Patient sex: M
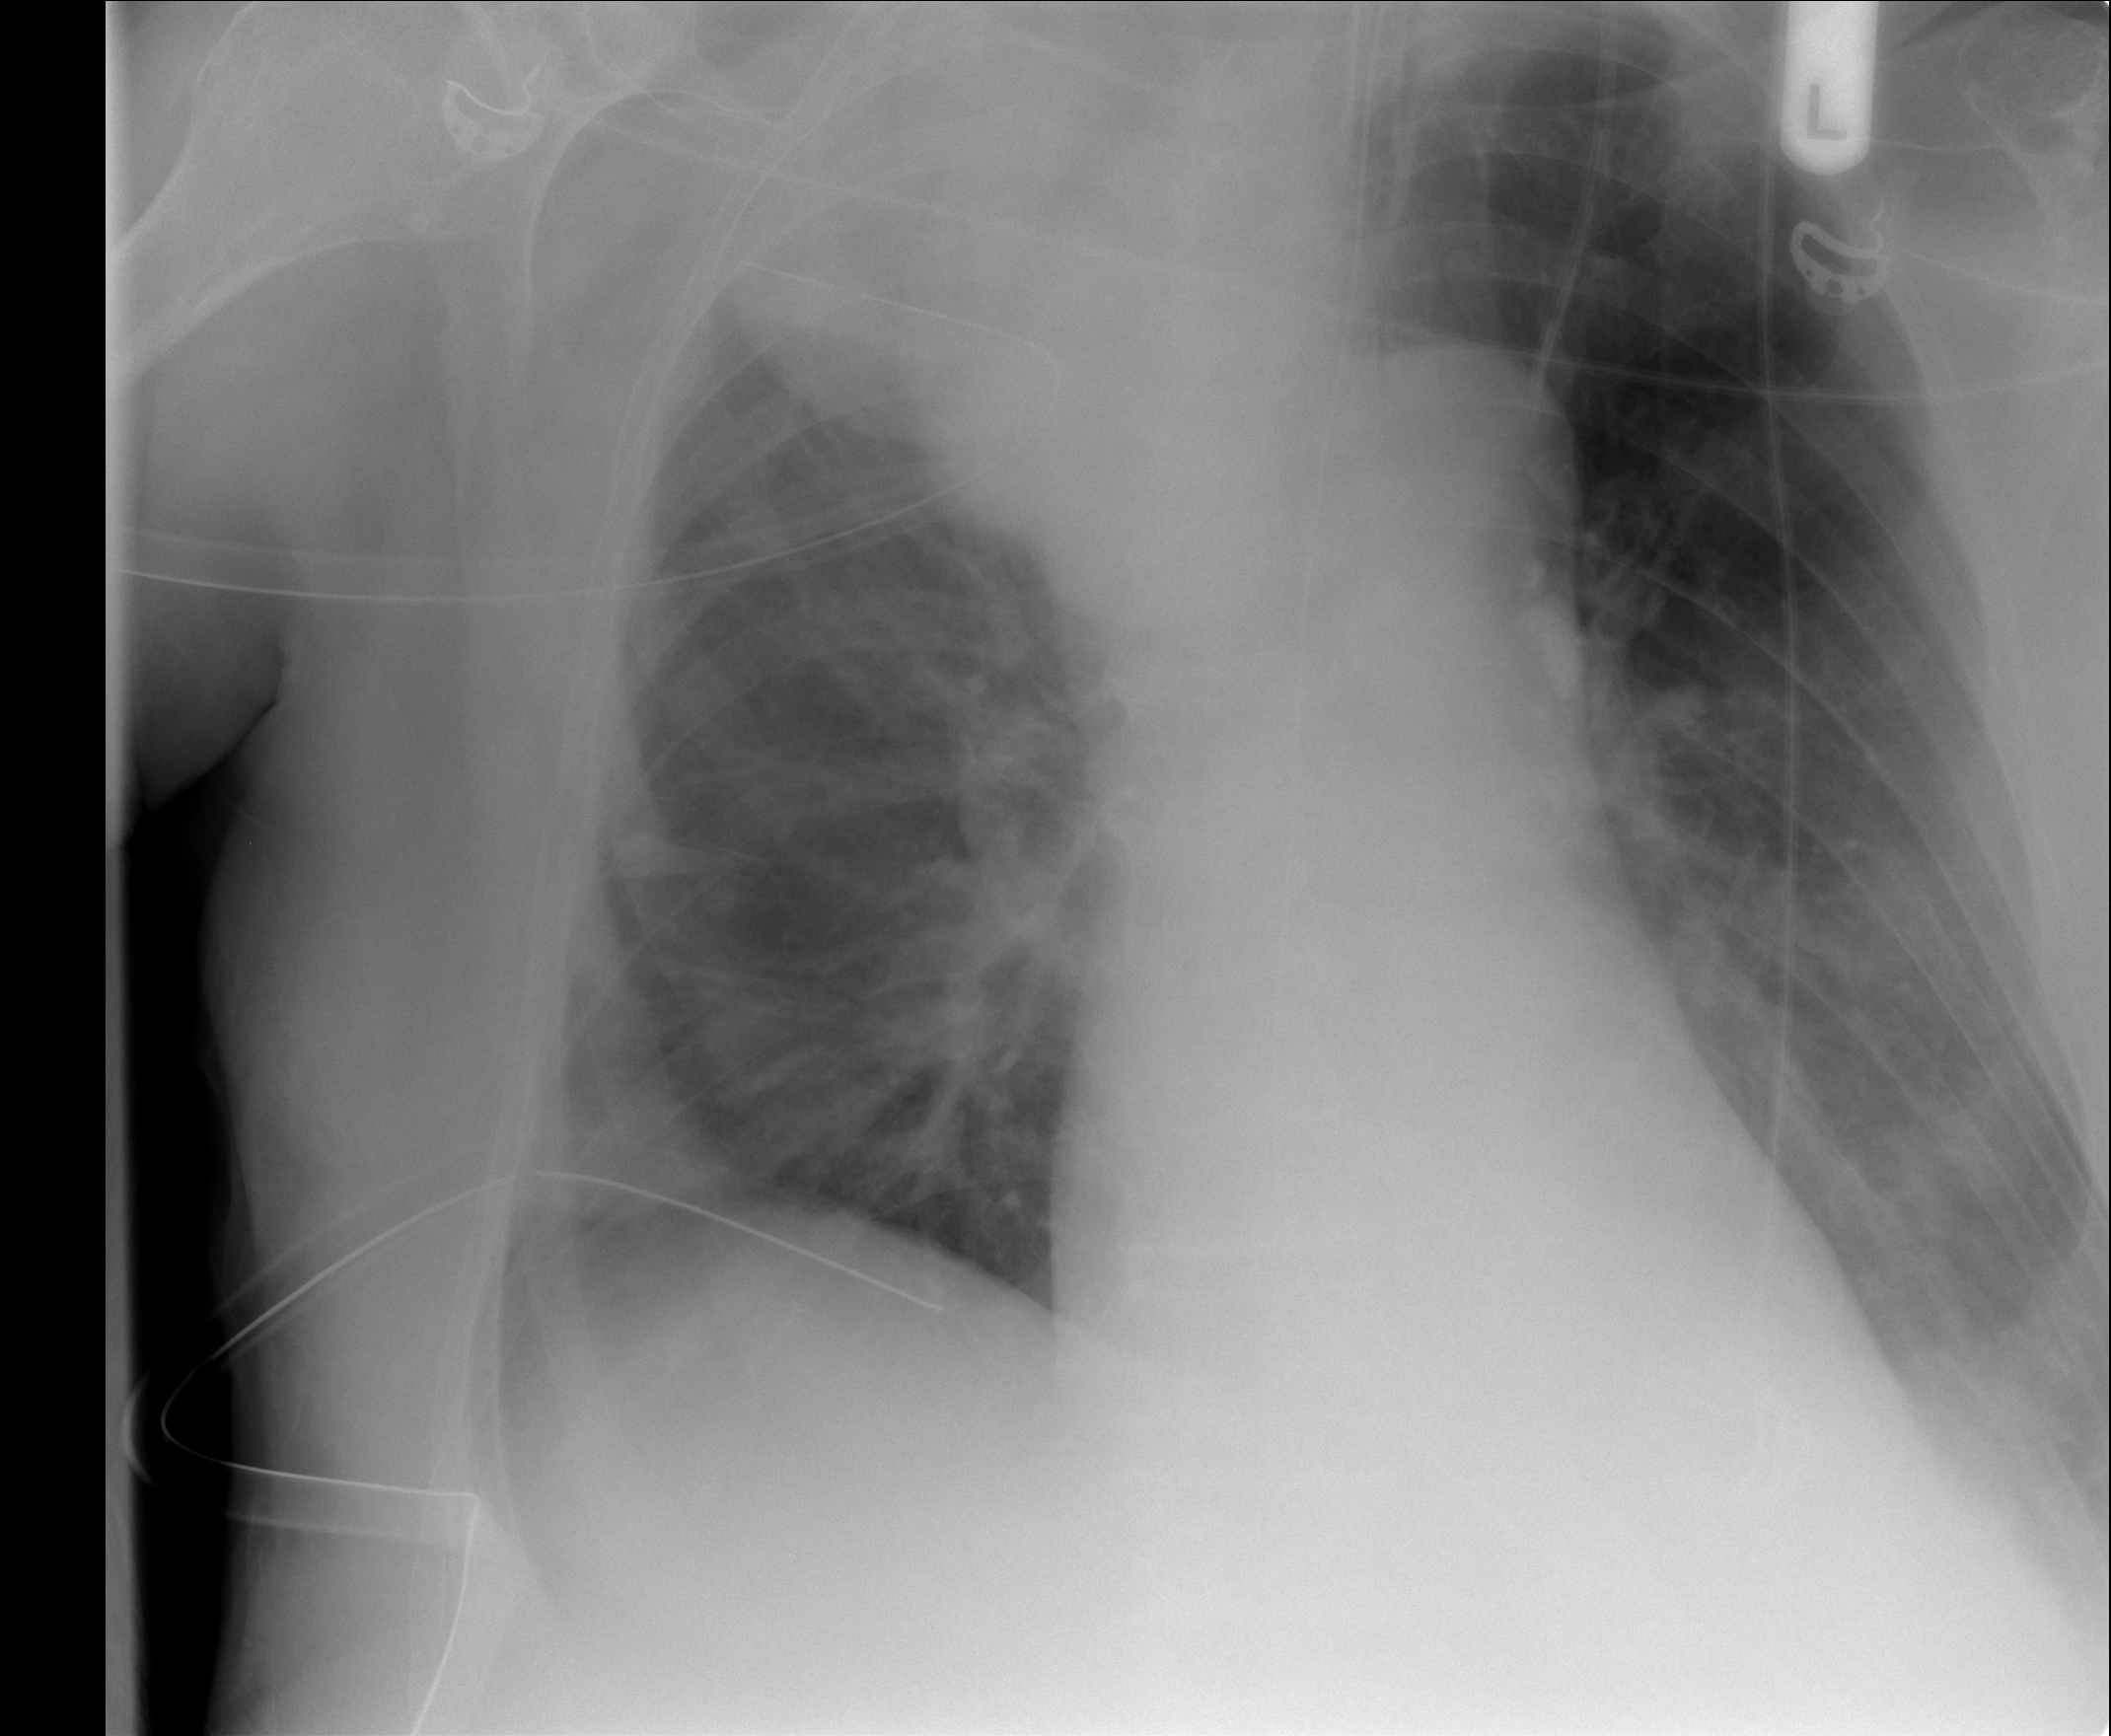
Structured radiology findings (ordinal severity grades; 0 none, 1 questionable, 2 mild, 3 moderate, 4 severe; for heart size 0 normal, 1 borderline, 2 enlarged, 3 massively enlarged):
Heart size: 0
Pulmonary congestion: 0
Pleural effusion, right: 2
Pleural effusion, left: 3
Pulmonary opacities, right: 1
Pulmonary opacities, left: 0
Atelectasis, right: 3
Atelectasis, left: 2